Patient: sex M, age 47
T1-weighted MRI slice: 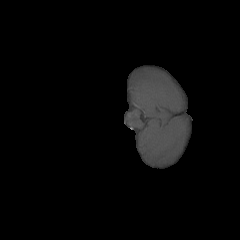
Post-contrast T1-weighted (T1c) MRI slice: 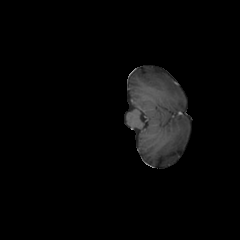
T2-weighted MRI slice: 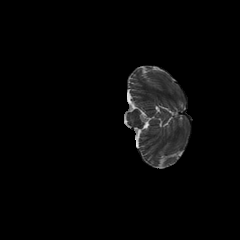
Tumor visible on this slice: no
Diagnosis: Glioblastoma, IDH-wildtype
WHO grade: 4